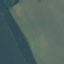
Land use / land cover class: AnnualCrop